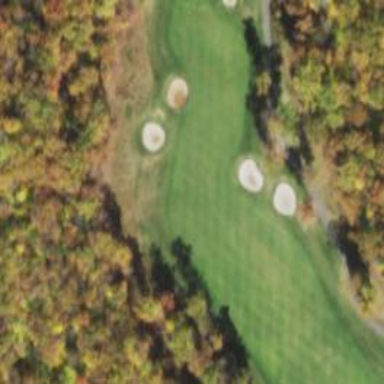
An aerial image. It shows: Golf hole.